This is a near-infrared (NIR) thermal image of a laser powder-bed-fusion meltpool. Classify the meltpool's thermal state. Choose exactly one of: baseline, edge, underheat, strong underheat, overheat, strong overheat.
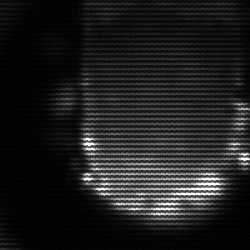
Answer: baseline